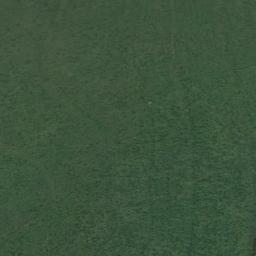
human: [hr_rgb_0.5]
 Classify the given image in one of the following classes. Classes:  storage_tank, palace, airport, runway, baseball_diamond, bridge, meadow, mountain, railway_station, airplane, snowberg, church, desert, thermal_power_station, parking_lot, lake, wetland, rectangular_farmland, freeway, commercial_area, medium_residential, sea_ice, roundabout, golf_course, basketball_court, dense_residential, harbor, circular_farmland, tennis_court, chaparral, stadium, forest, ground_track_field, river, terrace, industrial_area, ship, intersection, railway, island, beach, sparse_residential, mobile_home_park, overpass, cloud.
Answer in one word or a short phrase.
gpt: meadow